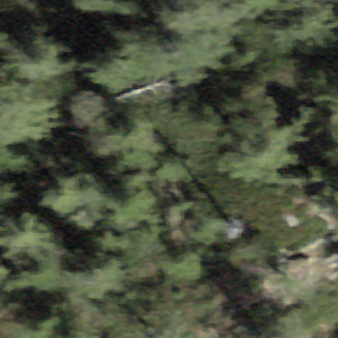
Label: other